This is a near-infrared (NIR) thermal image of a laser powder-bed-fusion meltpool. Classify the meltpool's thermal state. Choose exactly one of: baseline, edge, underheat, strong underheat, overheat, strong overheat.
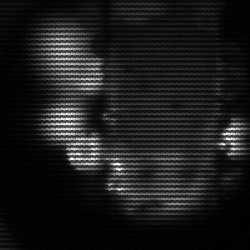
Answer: strong underheat